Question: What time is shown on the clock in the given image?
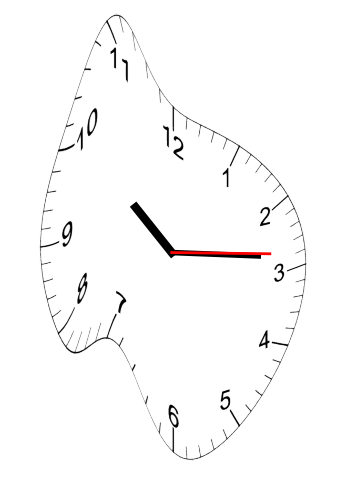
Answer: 10:14:14